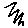
Label: zigzag